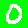
Digit: 0